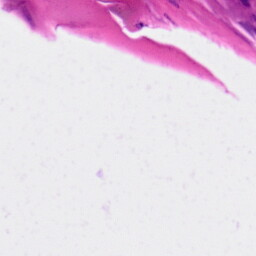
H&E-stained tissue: Skin